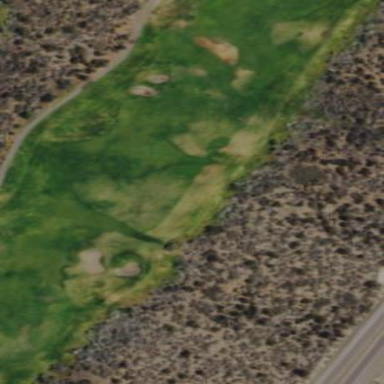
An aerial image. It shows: Rough grassy area used for golf.